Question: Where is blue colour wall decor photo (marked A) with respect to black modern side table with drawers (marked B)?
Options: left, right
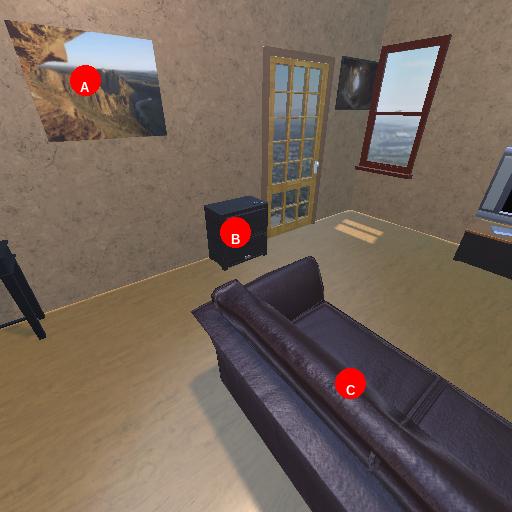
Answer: left